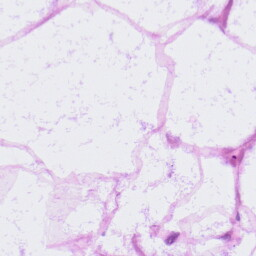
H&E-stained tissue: LymphNode